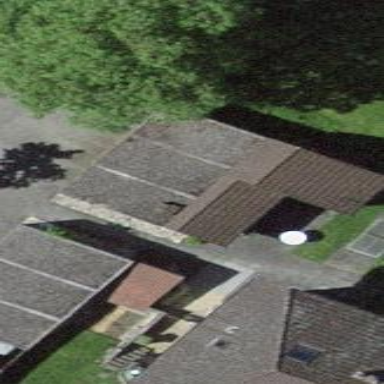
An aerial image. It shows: Shed building.